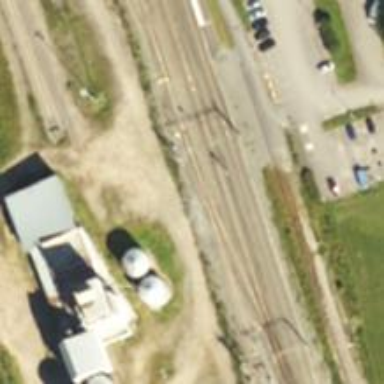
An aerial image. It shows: Railway track with continuous electrified contact lines.